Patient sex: M
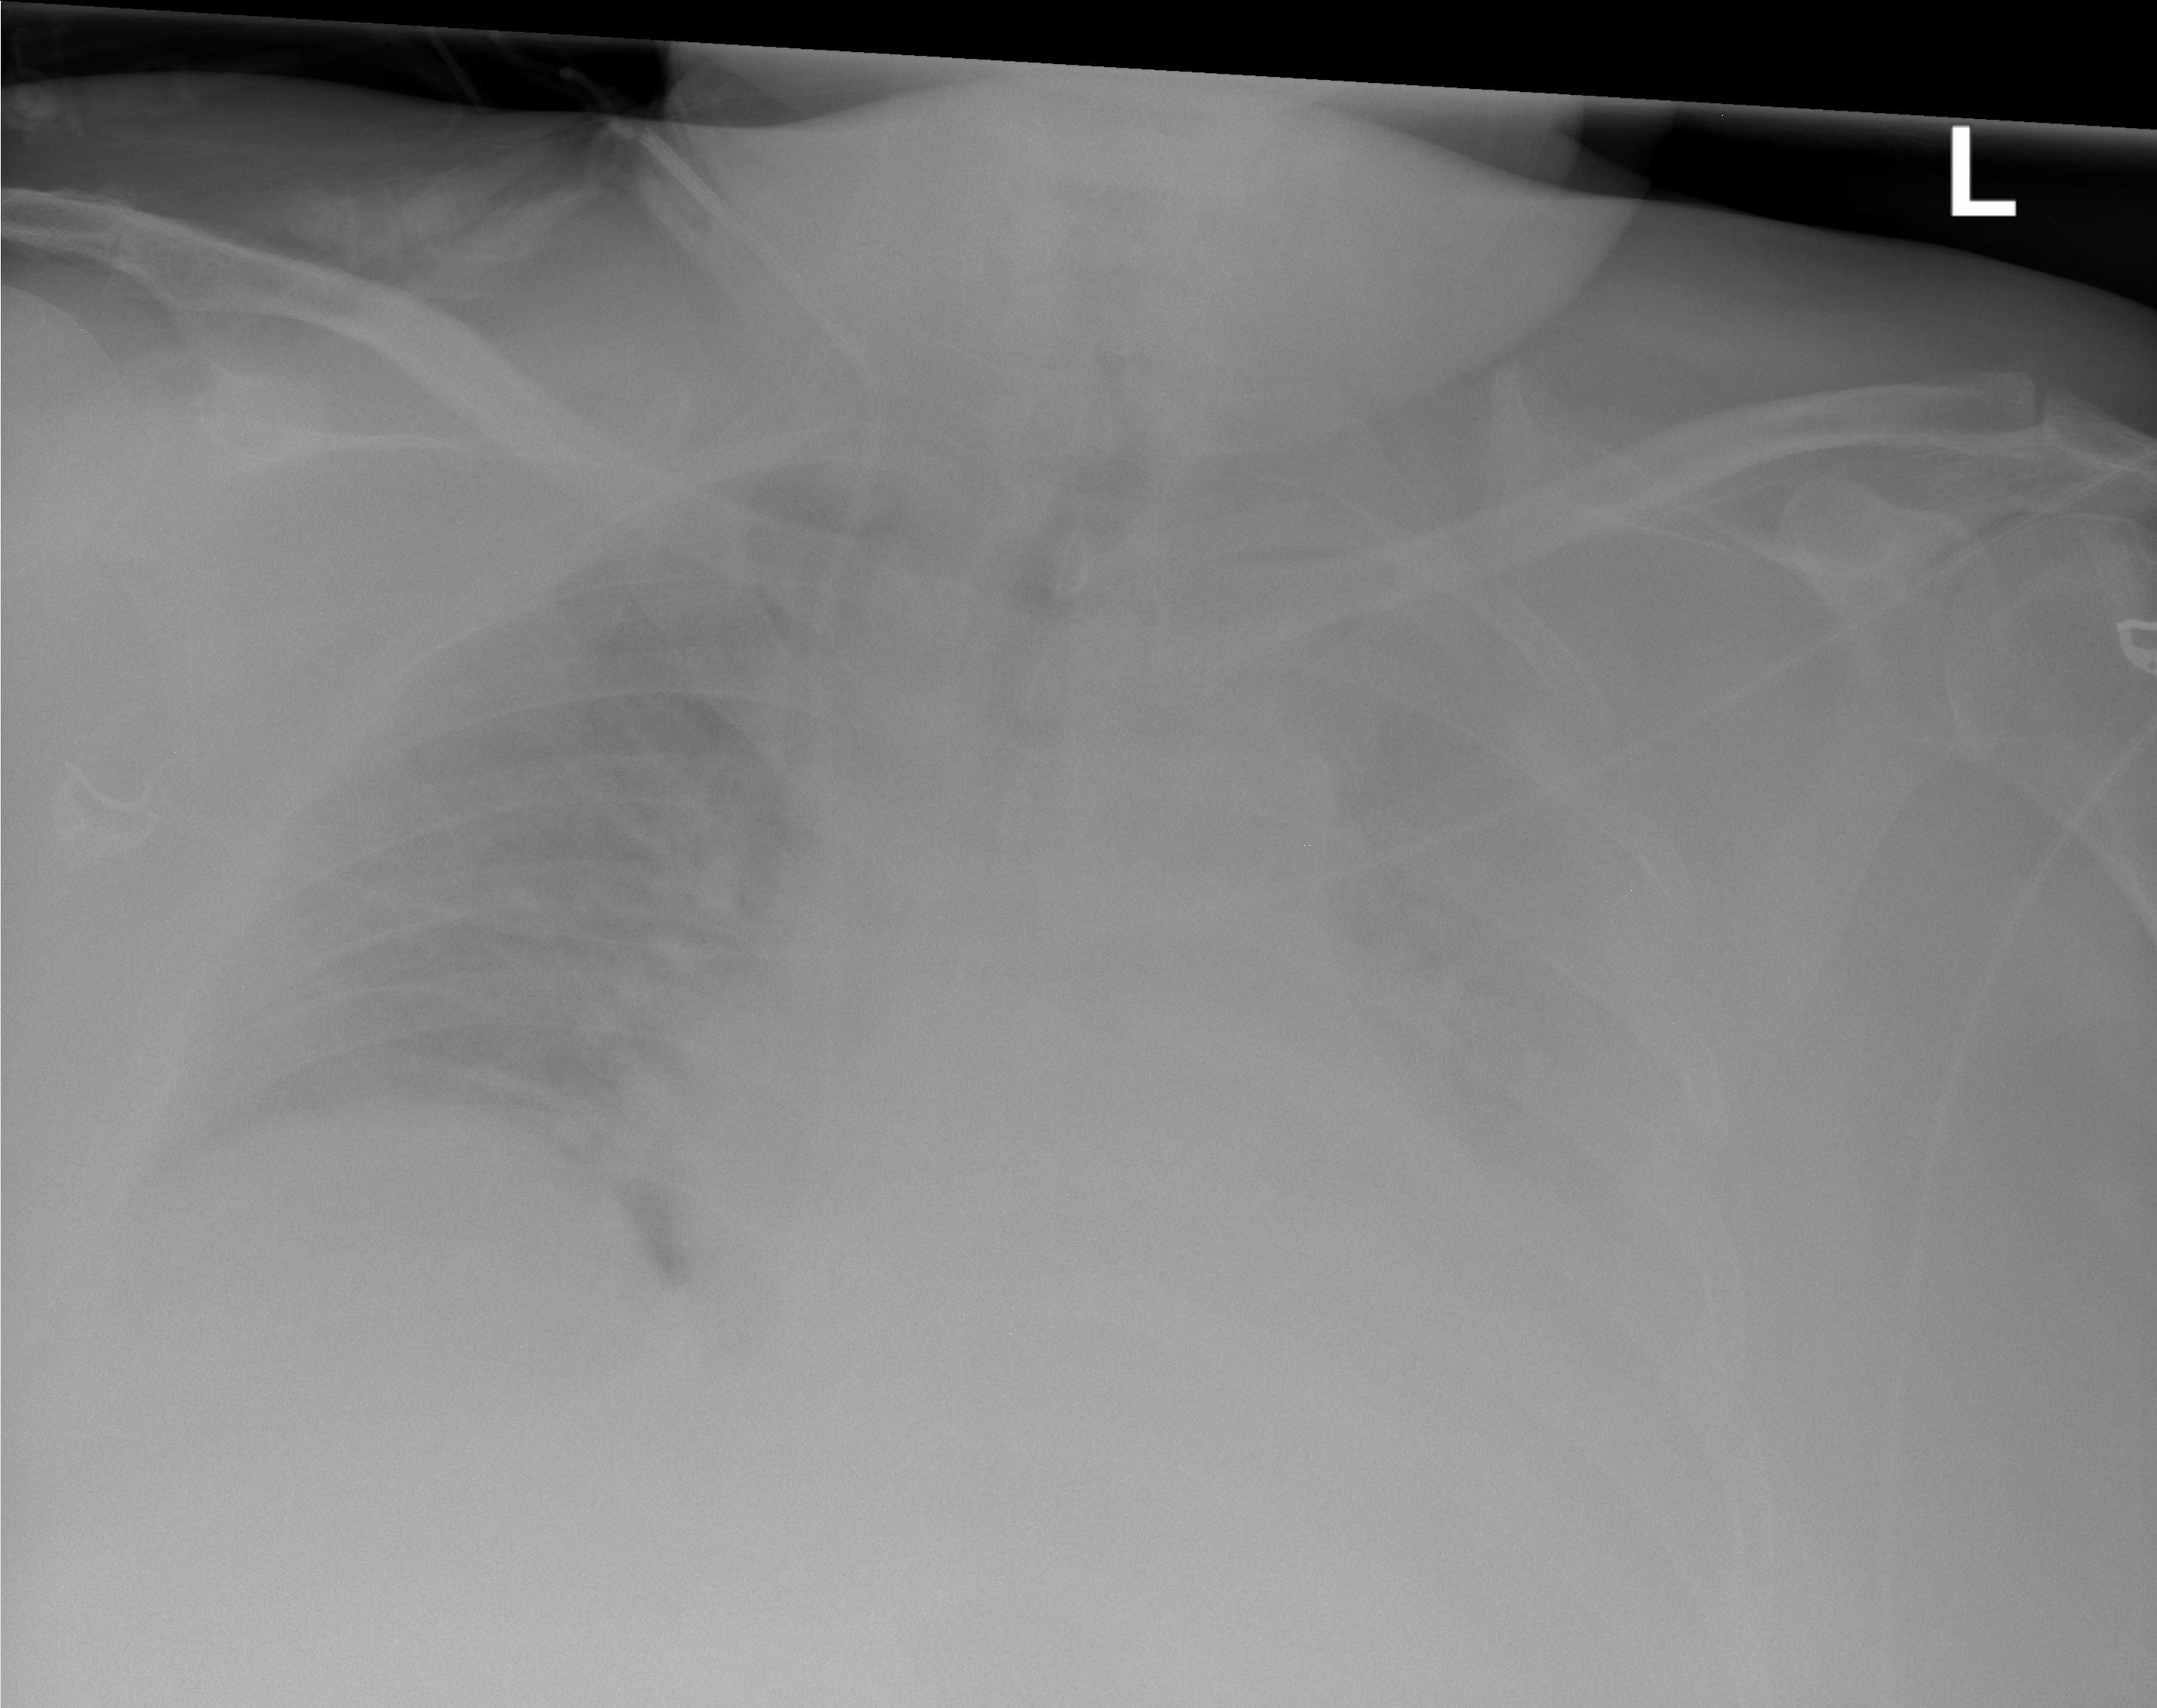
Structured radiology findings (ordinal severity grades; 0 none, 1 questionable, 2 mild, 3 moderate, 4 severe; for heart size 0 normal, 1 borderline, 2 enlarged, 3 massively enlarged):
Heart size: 0
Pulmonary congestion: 2
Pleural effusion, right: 0
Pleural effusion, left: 0
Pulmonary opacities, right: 0
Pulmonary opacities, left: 0
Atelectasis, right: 0
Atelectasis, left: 3